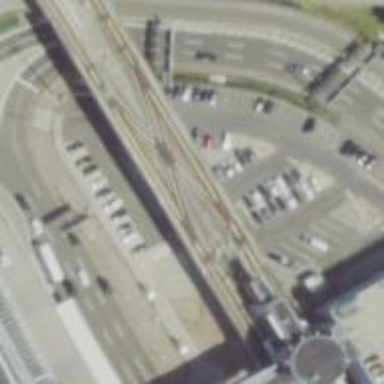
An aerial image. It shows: Bridge carrying electrified light rail track.